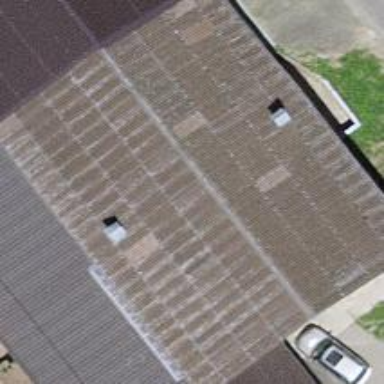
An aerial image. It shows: Gabled roof on farm auxiliary building.